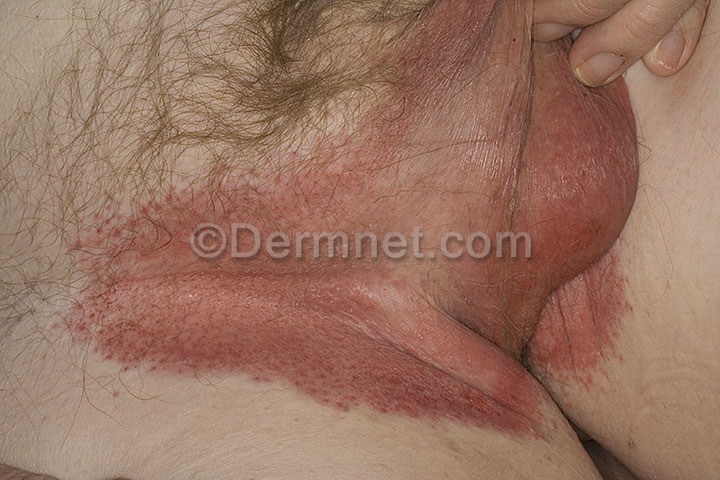
Disease: Tinea Ringworm Candidiasis and other Fungal Infections